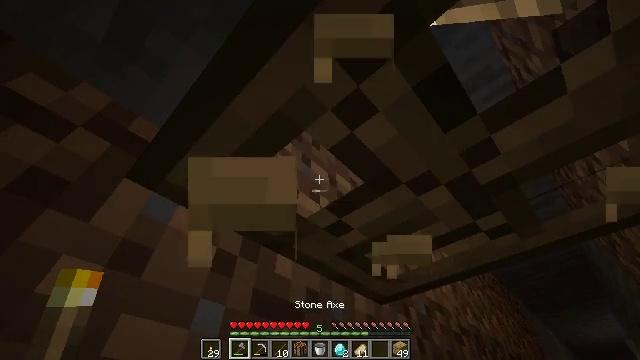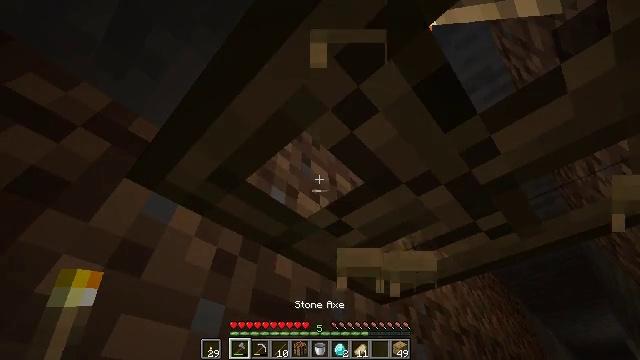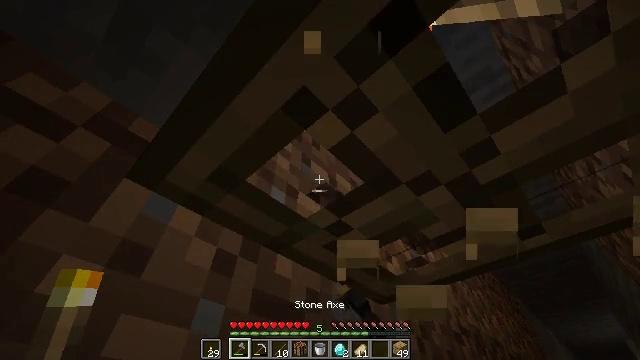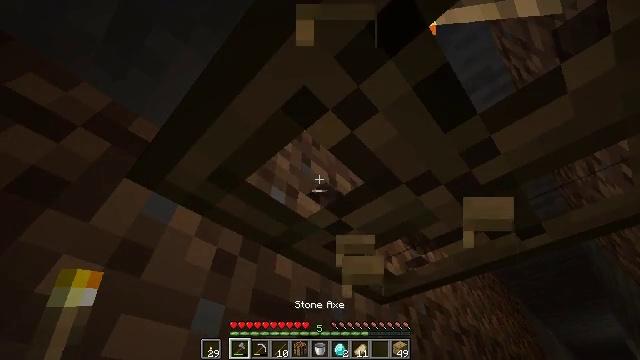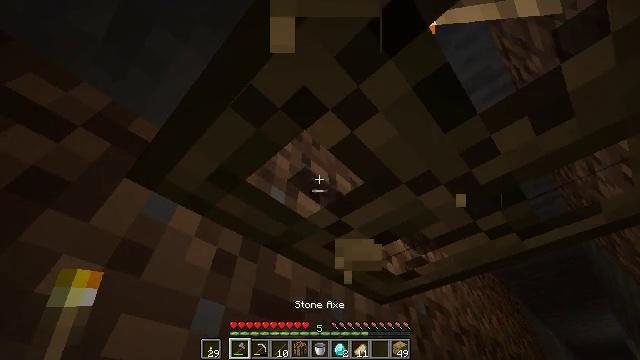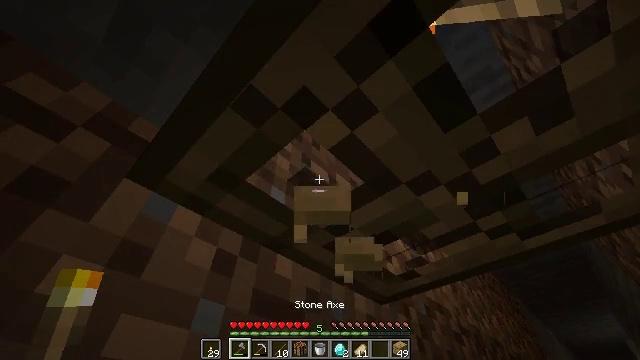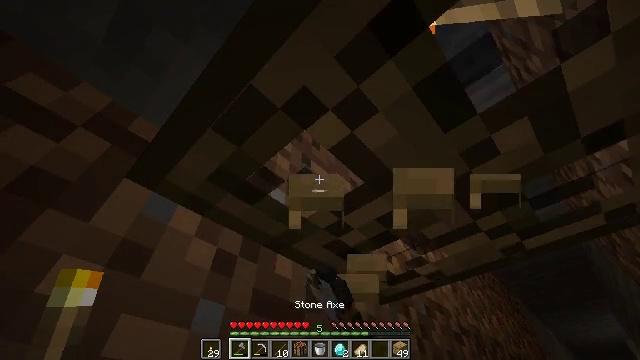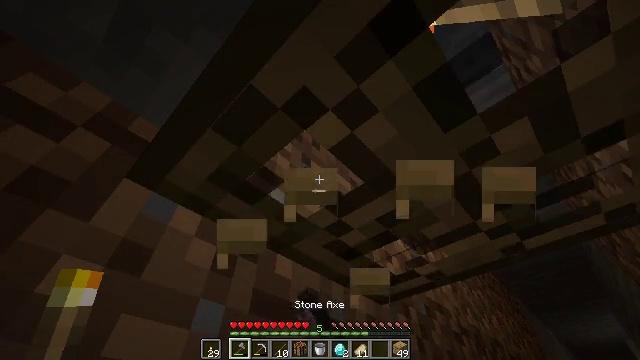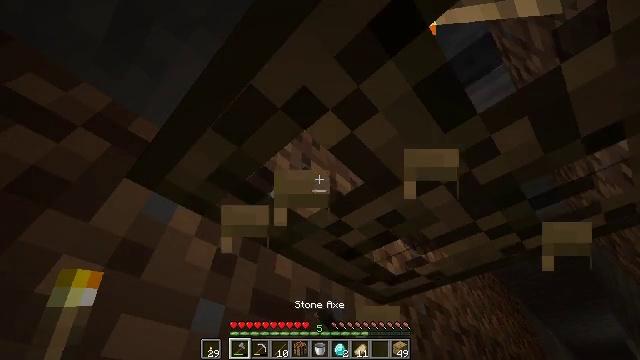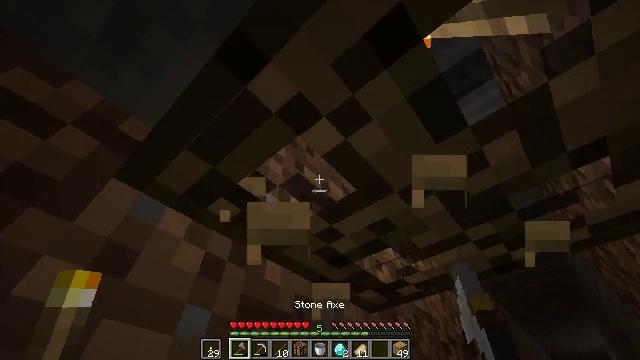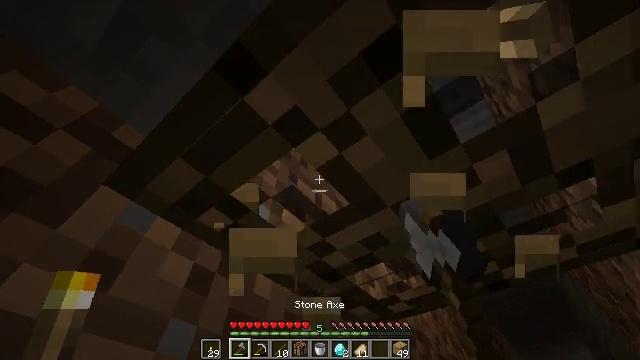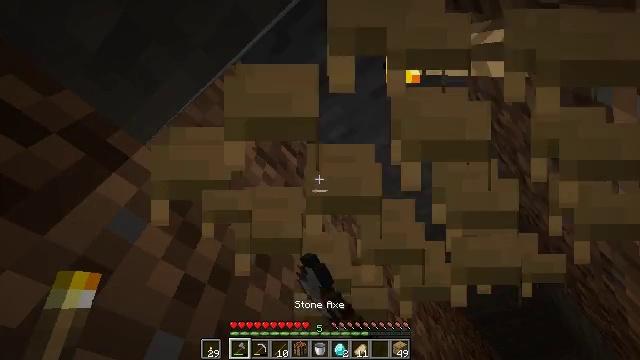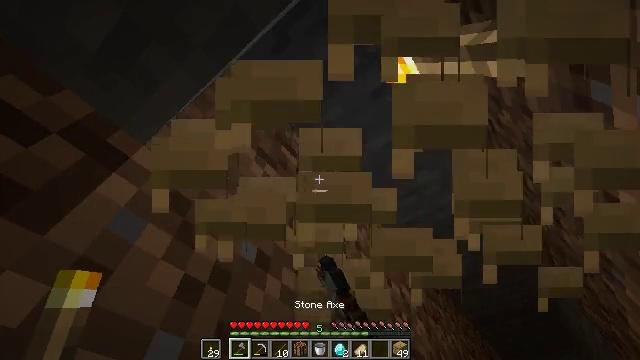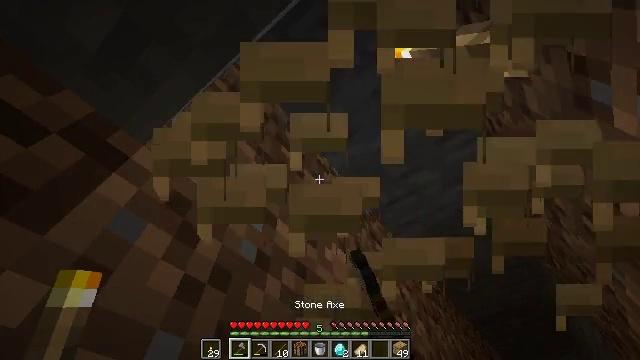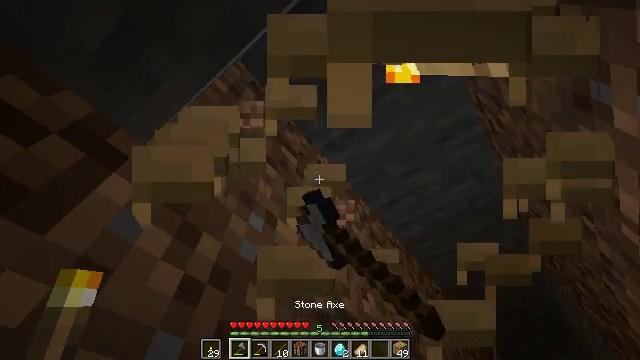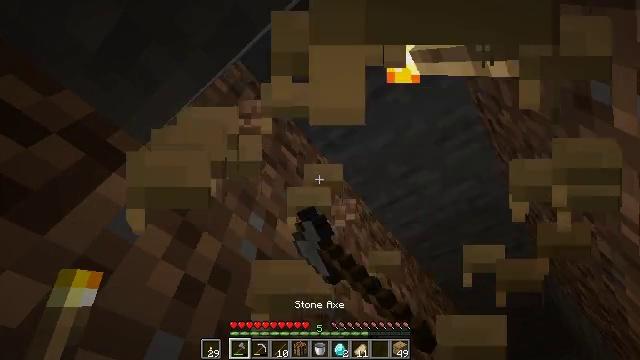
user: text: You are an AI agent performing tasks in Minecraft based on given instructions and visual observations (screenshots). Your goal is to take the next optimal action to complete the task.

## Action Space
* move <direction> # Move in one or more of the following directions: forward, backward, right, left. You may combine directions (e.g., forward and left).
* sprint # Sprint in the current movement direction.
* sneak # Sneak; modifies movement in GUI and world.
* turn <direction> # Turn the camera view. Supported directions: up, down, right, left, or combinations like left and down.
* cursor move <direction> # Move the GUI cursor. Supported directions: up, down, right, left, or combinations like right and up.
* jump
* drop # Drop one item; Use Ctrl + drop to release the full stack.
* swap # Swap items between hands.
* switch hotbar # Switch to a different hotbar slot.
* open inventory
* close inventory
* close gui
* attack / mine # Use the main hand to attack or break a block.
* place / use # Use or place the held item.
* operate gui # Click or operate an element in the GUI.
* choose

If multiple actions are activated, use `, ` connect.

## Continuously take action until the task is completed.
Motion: motion action
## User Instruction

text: Remove the oak trapdoor from its place.
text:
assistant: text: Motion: attack / mine
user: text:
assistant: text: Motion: attack / mine
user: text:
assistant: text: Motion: attack / mine
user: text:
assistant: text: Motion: attack / mine
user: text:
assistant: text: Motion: attack / mine
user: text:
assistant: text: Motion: attack / mine
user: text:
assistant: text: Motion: attack / mine
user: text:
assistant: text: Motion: attack / mine
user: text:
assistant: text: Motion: turn right and up, attack / mine
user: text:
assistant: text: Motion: turn right and up, attack / mine
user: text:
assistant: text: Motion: turn right and up, attack / mine
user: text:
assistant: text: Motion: attack / mine
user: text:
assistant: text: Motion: attack / mine
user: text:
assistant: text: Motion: attack / mine
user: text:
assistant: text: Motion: attack / mine
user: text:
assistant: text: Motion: attack / mine